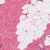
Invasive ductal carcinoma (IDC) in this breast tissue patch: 0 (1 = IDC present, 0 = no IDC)